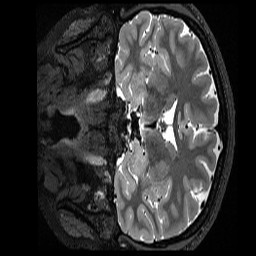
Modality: T2w
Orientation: coronal
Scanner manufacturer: siemens
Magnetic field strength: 3 T
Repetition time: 3.2 s
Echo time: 0.563 s